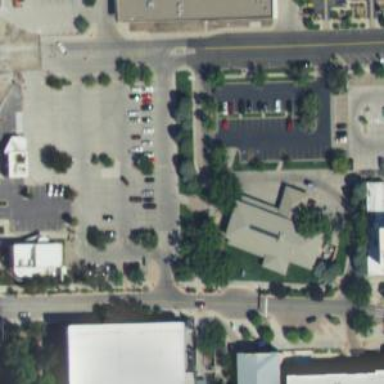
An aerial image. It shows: Parking space.